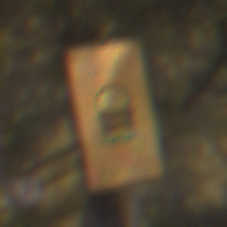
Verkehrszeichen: FahrzeugeMitWassergefaehrdenderLadungOhnePfeilsymbol
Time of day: Night
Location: Outdoor (Suburban)
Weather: PartlyCloudy
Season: NotSpecified
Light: Artificial